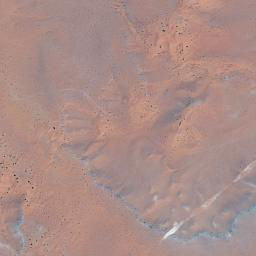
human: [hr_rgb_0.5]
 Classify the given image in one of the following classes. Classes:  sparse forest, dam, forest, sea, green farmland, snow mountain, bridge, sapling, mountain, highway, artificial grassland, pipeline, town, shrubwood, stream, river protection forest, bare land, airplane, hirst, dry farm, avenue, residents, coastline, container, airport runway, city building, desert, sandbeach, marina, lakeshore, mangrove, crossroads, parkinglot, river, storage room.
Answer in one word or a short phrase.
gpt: desert